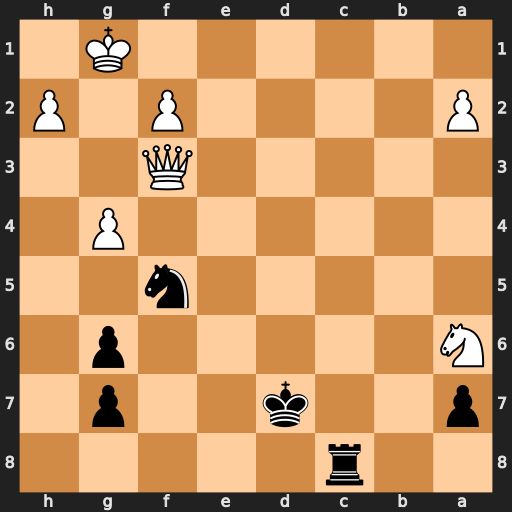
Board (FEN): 2r5/p2k2p1/N5p1/5n2/6P1/5Q2/P4P1P/6K1
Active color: b
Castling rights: -
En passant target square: -
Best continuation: Rc1+ Kg2 Nh4+ Kg3 Nxf3